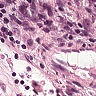
Metastatic tissue present: yes